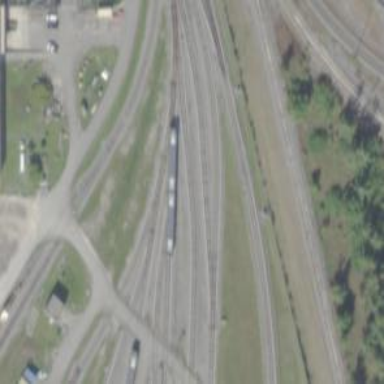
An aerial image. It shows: Yard area with electrified rail tracks.